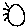
Label: sun